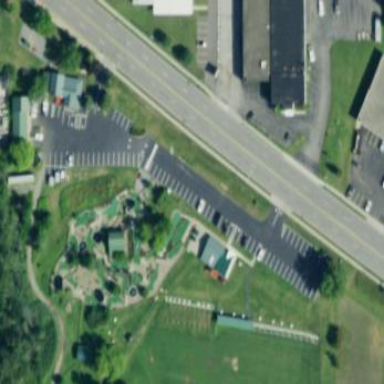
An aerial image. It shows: Miniature golf course.